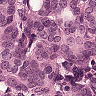
Metastatic tissue present: yes